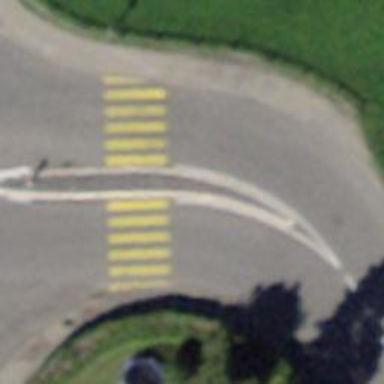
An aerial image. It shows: Marked zebra crossing with island.